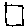
Label: square